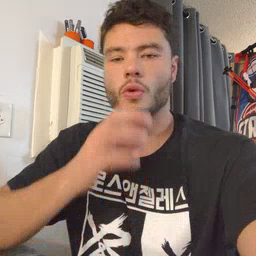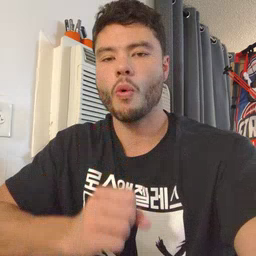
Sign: old